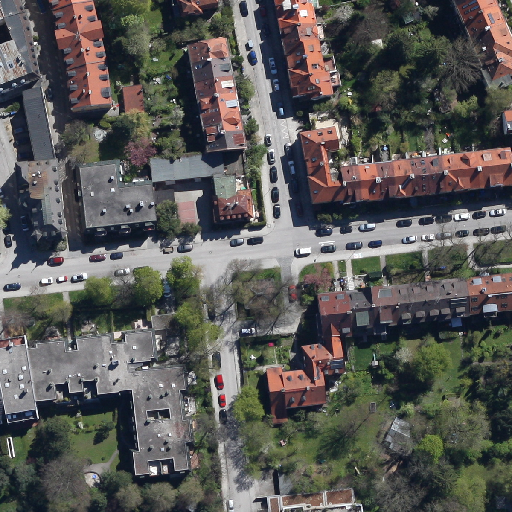
Referring expression: building along the road